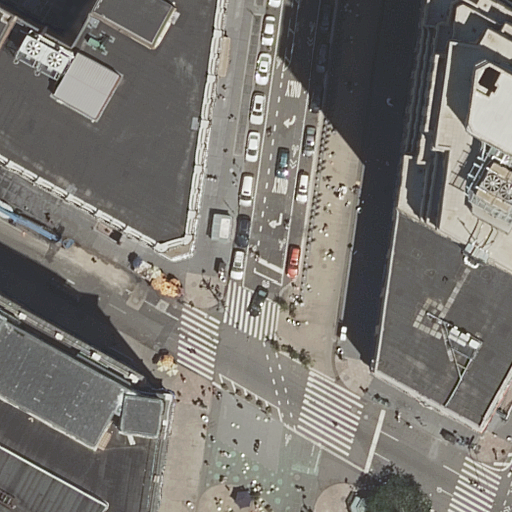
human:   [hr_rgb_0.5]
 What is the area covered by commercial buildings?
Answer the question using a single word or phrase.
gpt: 1656m2

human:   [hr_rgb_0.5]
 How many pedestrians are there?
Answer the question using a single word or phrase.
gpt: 2

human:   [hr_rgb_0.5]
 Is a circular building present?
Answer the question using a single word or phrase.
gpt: no

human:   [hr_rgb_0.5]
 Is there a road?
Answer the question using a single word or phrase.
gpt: yes

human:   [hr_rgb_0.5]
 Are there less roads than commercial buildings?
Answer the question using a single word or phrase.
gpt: no

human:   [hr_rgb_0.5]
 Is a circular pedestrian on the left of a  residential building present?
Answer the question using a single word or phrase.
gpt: no

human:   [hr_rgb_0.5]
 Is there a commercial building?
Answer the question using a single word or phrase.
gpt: yes

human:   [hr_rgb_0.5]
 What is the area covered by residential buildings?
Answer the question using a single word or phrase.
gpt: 1958m2

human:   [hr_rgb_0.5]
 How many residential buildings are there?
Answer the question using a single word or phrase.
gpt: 3

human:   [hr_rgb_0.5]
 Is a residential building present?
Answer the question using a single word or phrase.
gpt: yes

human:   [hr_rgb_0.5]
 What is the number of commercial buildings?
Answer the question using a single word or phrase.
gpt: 1

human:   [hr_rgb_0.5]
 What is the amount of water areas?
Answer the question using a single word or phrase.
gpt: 0

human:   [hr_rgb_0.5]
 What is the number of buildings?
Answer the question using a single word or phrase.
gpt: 5

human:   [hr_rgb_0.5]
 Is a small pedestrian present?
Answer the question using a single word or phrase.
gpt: no

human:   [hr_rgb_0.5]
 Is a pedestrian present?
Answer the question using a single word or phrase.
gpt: yes

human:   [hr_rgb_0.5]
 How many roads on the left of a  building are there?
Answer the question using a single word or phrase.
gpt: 11

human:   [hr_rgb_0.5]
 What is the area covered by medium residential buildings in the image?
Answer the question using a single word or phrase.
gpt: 0m2

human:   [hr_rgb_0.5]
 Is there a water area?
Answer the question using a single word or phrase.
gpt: no

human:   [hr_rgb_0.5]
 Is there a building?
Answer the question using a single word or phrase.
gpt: yes

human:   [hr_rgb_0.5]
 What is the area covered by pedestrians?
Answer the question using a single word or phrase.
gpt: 2359m2

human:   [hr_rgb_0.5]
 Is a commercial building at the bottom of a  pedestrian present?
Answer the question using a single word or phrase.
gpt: no

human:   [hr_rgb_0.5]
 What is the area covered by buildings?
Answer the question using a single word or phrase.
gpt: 3615m2

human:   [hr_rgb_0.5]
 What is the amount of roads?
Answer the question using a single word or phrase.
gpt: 11

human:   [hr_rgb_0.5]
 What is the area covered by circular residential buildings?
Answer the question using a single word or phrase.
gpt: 0m2

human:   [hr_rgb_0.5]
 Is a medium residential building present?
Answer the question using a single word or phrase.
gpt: no

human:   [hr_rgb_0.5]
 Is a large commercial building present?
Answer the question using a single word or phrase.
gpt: yes

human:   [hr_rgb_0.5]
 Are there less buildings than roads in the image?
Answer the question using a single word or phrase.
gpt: yes

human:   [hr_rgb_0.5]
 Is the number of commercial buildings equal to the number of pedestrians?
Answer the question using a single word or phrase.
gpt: no

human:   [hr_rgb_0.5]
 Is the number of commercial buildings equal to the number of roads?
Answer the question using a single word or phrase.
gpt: no

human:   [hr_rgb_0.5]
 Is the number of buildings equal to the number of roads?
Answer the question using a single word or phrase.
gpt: no

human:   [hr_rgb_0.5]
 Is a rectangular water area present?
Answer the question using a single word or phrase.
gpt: no

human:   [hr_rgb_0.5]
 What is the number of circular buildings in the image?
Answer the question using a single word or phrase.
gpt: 0

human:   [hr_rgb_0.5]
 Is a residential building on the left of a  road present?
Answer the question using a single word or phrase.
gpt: yes

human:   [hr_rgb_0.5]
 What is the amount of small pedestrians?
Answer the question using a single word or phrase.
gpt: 0

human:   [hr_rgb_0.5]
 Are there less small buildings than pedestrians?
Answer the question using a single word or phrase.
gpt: no

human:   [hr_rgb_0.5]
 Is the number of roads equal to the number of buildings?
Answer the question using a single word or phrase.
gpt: no

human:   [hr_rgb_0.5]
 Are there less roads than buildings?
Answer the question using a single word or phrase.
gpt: no

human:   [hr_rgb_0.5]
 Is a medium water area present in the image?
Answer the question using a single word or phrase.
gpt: no

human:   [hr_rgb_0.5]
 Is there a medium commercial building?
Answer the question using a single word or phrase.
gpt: no

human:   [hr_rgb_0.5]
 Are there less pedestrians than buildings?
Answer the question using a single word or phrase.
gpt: yes

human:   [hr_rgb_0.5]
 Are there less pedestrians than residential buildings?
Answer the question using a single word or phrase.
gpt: yes

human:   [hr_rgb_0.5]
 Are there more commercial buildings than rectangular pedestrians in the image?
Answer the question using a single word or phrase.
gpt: yes

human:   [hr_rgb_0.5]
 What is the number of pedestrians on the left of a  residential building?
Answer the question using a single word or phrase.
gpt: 1

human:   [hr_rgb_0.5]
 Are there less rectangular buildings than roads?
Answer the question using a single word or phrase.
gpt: yes

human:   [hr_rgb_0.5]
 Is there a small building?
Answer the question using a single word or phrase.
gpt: yes

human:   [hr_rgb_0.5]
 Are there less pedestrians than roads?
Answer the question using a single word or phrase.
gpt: yes

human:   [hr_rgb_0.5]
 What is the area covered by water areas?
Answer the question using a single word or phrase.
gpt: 0m2

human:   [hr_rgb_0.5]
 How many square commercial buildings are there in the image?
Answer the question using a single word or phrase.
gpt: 0

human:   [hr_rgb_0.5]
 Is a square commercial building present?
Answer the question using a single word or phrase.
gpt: no

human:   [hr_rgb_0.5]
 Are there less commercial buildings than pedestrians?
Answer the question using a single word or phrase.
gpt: yes

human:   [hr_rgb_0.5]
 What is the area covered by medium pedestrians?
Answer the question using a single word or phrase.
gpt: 0m2

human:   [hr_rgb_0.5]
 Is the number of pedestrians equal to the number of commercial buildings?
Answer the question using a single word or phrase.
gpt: no

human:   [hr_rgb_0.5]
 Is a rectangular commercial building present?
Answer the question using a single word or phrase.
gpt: no

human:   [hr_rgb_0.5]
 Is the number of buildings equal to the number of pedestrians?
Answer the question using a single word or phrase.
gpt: no

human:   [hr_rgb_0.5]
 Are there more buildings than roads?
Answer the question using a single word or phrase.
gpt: no

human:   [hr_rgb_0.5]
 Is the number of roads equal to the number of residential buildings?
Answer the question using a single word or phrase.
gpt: no

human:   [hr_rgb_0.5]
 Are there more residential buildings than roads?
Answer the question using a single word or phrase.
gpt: no

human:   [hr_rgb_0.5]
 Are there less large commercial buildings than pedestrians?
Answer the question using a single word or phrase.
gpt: yes

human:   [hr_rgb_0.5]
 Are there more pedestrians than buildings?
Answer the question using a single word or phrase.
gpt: no

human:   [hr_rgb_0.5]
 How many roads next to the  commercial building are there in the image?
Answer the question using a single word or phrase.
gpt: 11

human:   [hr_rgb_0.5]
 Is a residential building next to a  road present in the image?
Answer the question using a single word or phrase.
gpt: yes

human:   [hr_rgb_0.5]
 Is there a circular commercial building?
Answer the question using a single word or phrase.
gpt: no

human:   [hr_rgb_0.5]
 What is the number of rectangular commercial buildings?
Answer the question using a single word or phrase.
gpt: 0

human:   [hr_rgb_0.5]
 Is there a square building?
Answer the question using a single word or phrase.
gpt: no